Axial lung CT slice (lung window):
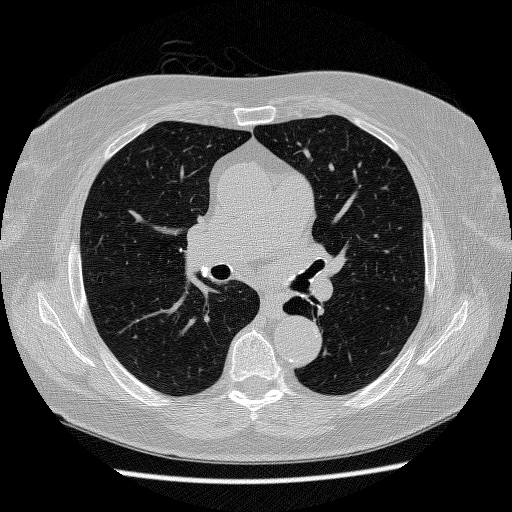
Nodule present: yes
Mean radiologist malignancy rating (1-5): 1